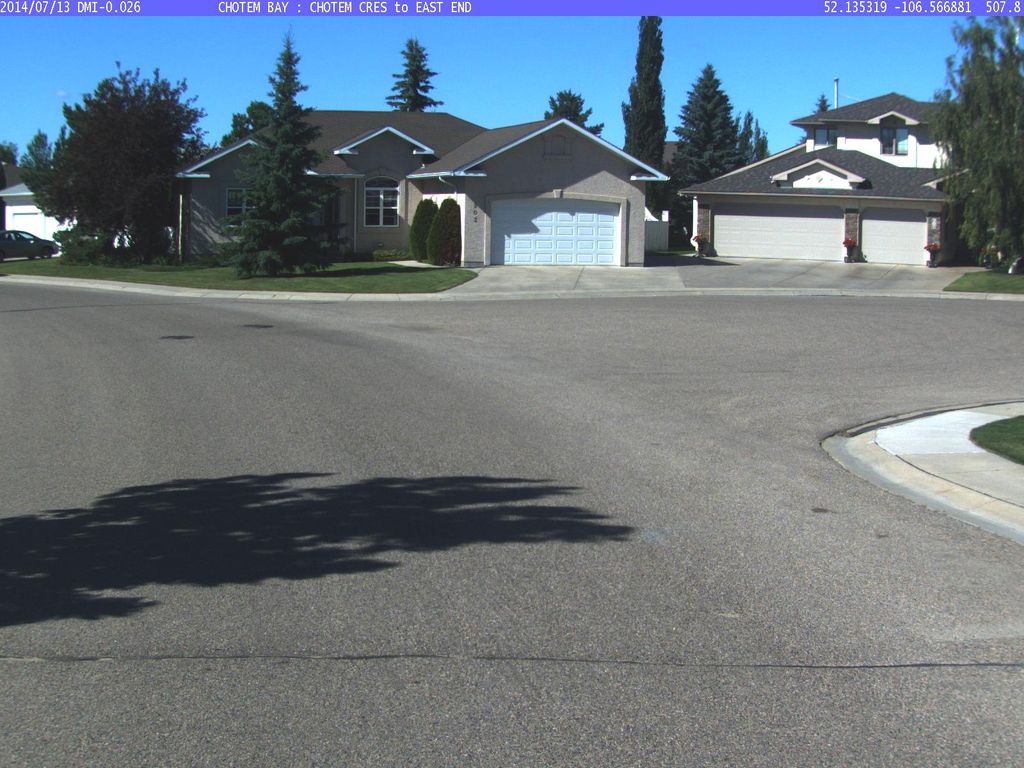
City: saskatoon